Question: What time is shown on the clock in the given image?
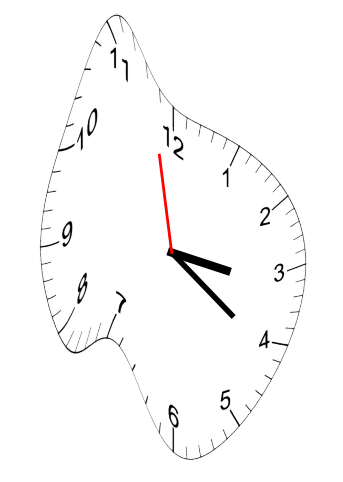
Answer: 03:20:58